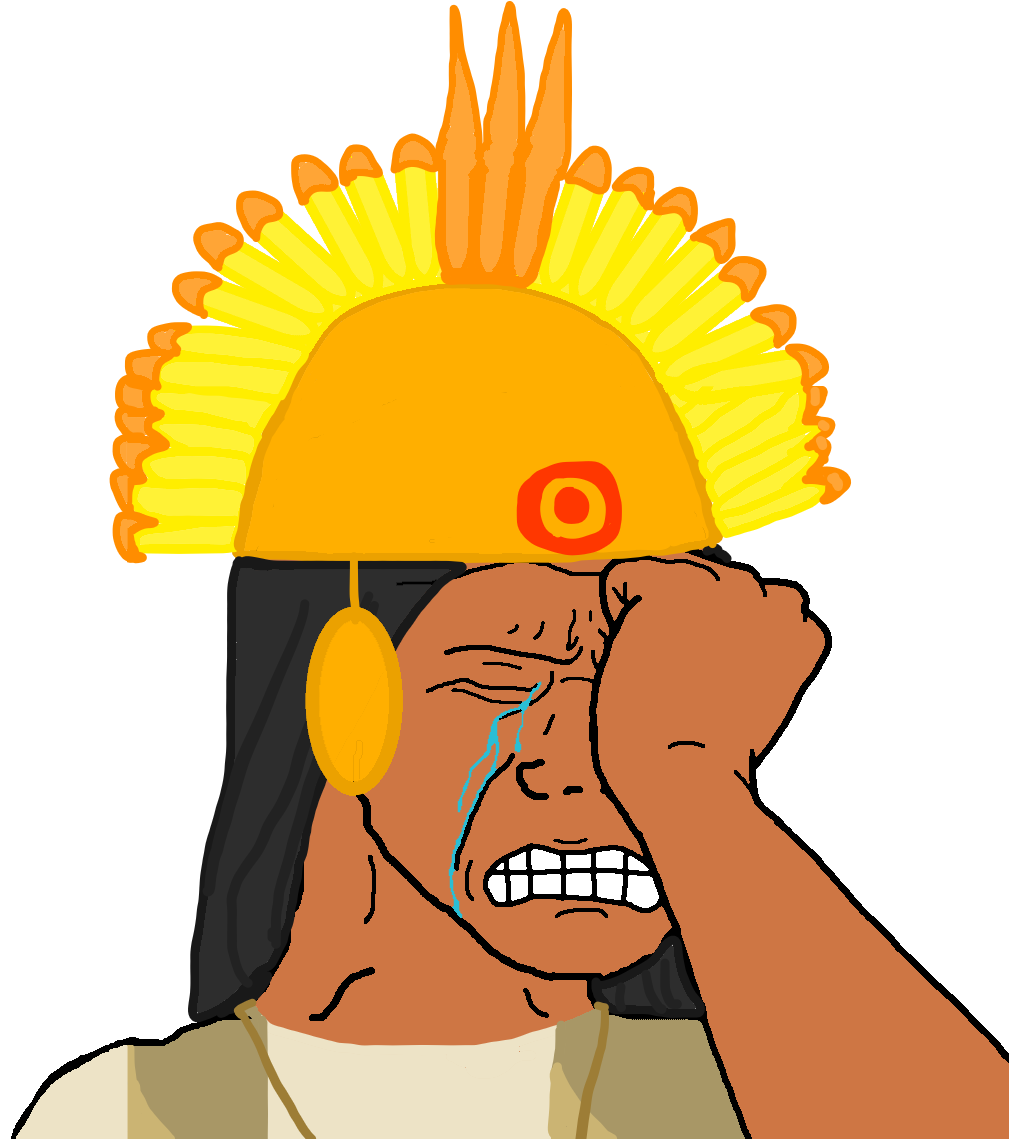
Label: 5_Crying_Wojak